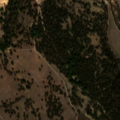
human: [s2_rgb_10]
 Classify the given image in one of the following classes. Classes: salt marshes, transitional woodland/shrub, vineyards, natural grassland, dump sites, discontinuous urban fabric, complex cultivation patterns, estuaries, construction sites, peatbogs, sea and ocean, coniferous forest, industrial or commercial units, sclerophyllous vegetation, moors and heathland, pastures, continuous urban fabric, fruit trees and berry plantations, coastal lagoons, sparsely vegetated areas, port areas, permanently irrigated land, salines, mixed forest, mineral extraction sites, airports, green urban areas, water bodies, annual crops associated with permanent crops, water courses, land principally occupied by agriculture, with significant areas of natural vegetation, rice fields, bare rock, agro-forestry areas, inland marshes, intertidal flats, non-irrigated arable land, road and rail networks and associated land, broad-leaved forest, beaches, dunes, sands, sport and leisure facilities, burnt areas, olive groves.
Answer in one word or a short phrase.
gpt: non-irrigated arable land, permanently irrigated land, pastures, agro-forestry areas, coniferous forest, mixed forest